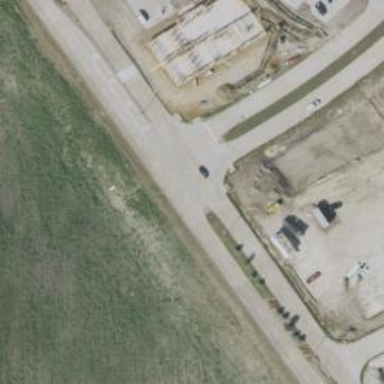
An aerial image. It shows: Tertiary road with separate sidewalk.